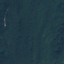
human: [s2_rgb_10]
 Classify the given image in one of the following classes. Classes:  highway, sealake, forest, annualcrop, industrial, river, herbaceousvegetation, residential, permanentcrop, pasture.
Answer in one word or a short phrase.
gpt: Forest